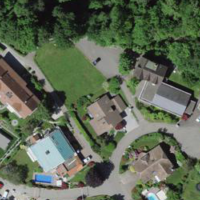
EUNIS habitat code: 55
Species observed at this site:
Mercurialis perennis